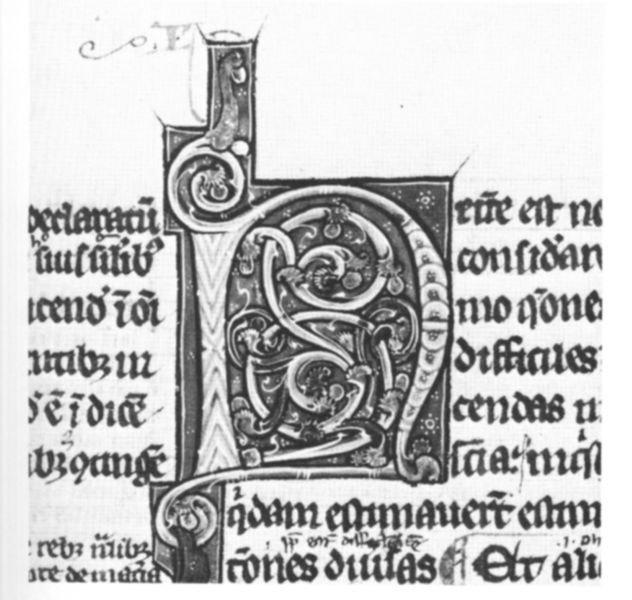
Titel: Kommentar über die Metaphysik des Aristoteles
Künstler: Averroes
Institution: Berlin, Deutsche Staatsbibliothek
Schlagwörter: blätter, ausschnitt, schmuck, schwarz, zeichnung, blüten, tier, muster, ornament, bibel, blatt, pflanze, kreis, ranken, schrift, papier, detail, deutsch, adam, buch, druck, schwarzweiss, seite, text, buchstabe, buchstaben, kreise, initiale, schlange, ranke, buchdruck, schnörkel, gotisch, verschlungen, mittelalter, schlängeln, spirale, fraktur, letter, altdeutsch, handschrift, neue, verziehrung, latein, kringel, buchmalerei, anfangsbuchstabe, geranke, majuskel, inkunabel, codex, buchschmuck, irisch, minuskel, verschnörkelt, logo, n, d, h, lignatur, buschschmuck